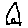
Label: house